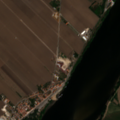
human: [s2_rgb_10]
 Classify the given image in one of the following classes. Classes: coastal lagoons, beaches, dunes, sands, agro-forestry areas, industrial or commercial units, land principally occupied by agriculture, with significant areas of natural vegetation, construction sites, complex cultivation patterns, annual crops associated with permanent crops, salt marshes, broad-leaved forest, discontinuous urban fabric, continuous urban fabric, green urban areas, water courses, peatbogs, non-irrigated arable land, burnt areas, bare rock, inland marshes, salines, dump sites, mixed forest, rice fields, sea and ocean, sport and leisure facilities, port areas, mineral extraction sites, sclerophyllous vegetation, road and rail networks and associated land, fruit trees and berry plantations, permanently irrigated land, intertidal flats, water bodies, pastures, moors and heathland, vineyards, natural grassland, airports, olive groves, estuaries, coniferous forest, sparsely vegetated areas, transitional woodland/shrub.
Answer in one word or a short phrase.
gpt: discontinuous urban fabric, permanently irrigated land, pastures, water courses